Question: i have two tables 'Coupon' and 'Tags' they have many to many relation now i want to create some sql view satisfy following situation
1- Need count with tag that how many coupons are there in every tag ( Done )
2- Need to get a list of tags sort by popular tags ( popular tags is the tag which have most coupons )
3- Need count of all coupon created in last 7 days on every tag
the sql view which i have written for first condition is following
'''
Create VIEW [dbo].[TagsWithCount] AS
SELECT Tag.Id as Id , Tag.Name as TagName ,Tag.description as Description,
COUNT(*) AS CouponCount
FROM Tags AS Tag
inner JOIN couponsTotags c ON c.Tagid = Tag.id
GROUP BY Tag.Name , Tag.Id ,Tag.description
GO
'''
and it gives me the following results

how can i get , rest of things can anyone help me , Tell me if you need any other detail
Thanks in advance
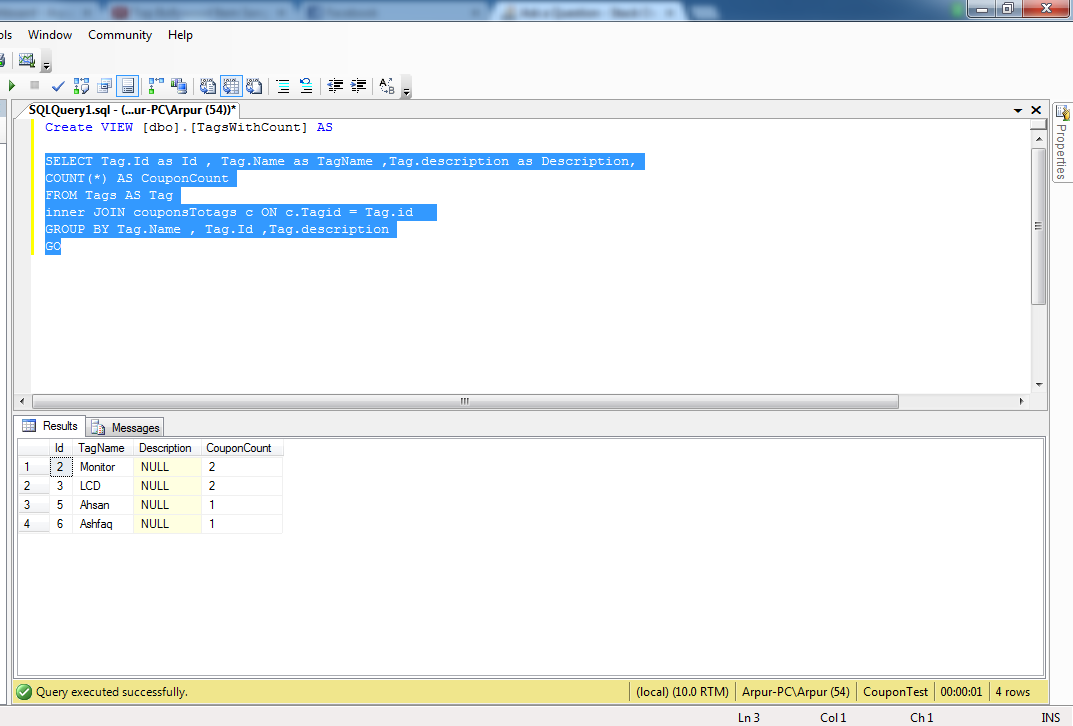
Answer: '''
Create VIEW [dbo].[TagsWithCount] AS
select * from (SELECT Tag.Id as Id , Tag.Name as TagName ,Tag.description as Description,
case when DATEDIFF(day, CreateDate, systemdate)<=7 then 'Its sevendays old'
else 'its more than 7 days old' end as SevendaysOldStatus,COUNT(*) AS CouponCount
FROM Tags AS Tag
inner JOIN couponsTotags c ON c.Tagid = Tag.id
GROUP BY Tag.Name , Tag.Id ,Tag.description,CreateDate) temp
order by CouponCount desc
GO
'''
Verify for sytem date not tried in any editor but hope will work for your requirement